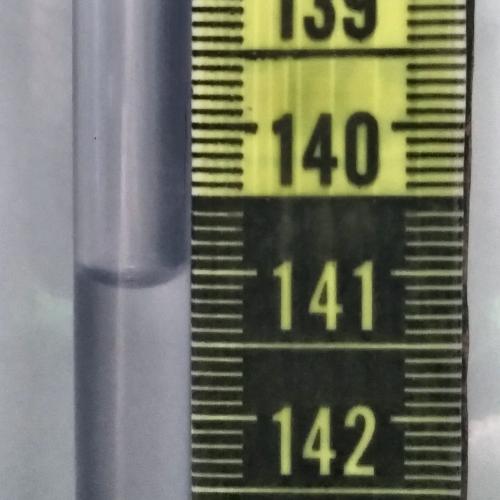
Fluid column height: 141.0 cm